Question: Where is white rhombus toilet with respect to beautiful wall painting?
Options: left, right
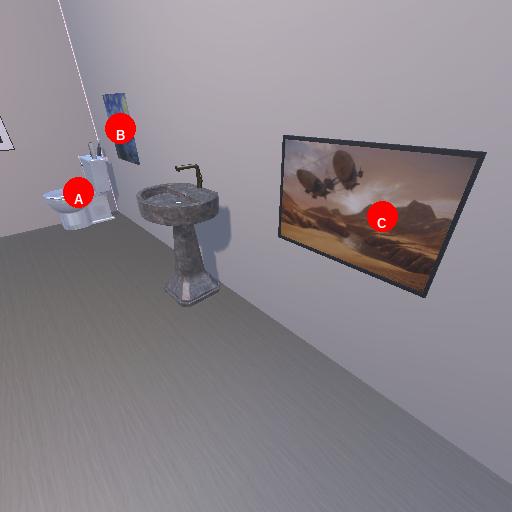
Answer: left